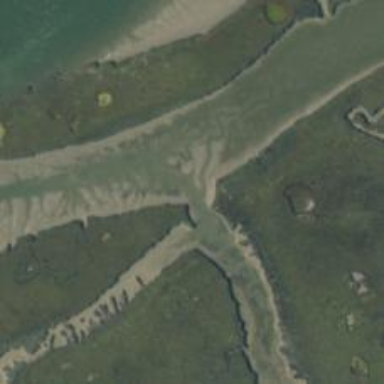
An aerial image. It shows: Tidal channel flowing through the area.